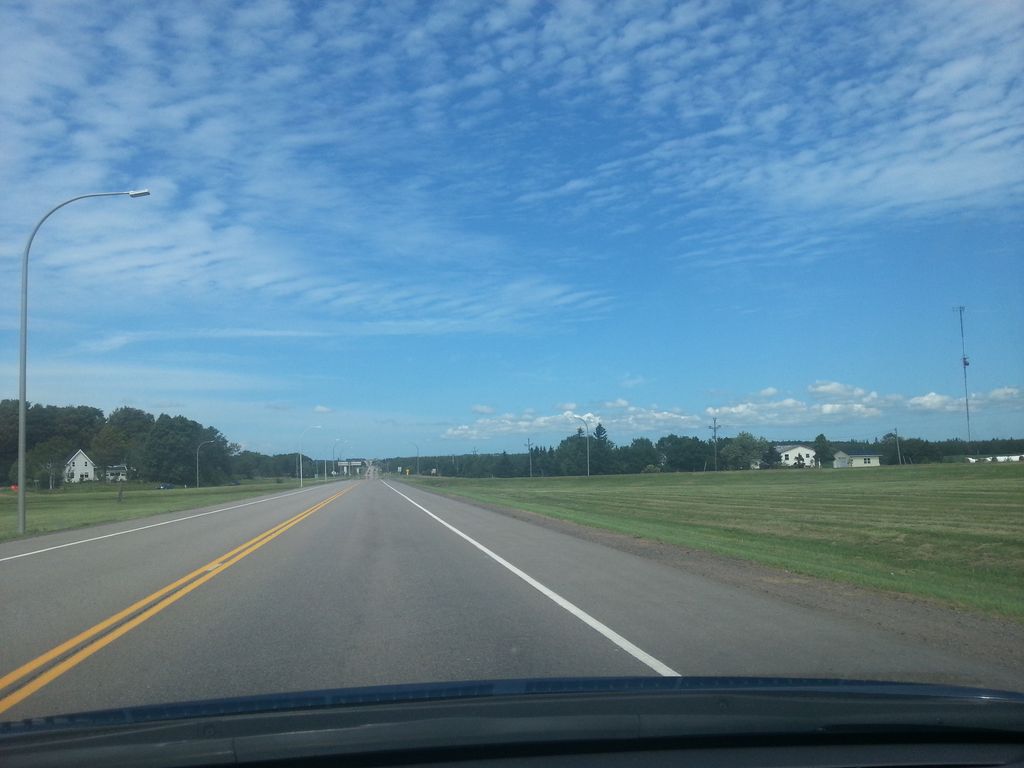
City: charlottetown